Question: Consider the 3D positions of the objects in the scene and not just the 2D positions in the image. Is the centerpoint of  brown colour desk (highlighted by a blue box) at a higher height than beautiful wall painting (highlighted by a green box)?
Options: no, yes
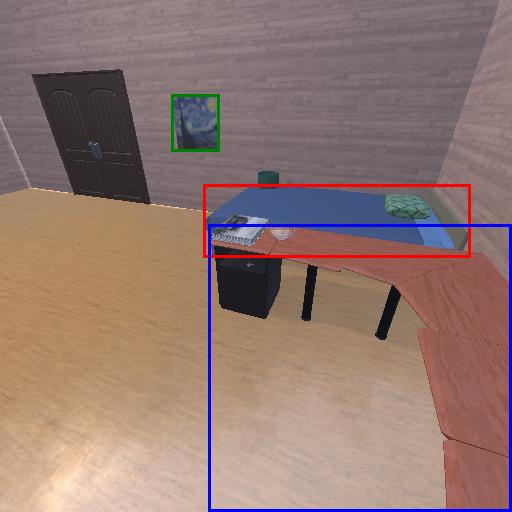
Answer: no